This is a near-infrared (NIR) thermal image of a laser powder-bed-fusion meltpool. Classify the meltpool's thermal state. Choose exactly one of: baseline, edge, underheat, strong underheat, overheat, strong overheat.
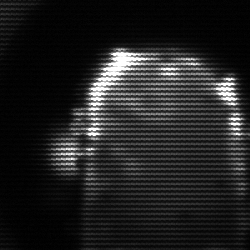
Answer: baseline